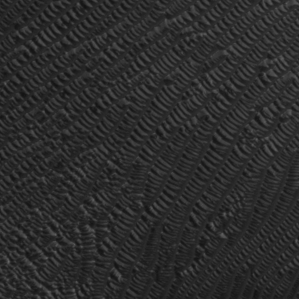
Label: frost